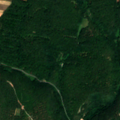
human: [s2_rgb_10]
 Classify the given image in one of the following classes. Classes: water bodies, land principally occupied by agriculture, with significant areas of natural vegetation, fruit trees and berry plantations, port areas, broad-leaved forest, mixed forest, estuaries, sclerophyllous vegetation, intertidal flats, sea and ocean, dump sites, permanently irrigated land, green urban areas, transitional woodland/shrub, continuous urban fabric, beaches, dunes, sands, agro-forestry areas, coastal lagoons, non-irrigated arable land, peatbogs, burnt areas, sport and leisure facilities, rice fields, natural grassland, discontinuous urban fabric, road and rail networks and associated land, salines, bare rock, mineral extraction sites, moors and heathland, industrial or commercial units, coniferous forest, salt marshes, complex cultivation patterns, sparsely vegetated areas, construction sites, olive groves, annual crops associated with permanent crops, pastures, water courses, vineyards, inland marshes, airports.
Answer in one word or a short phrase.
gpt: complex cultivation patterns, broad-leaved forest, coniferous forest, mixed forest